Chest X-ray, PA view. Patient: 70 years old, sex M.
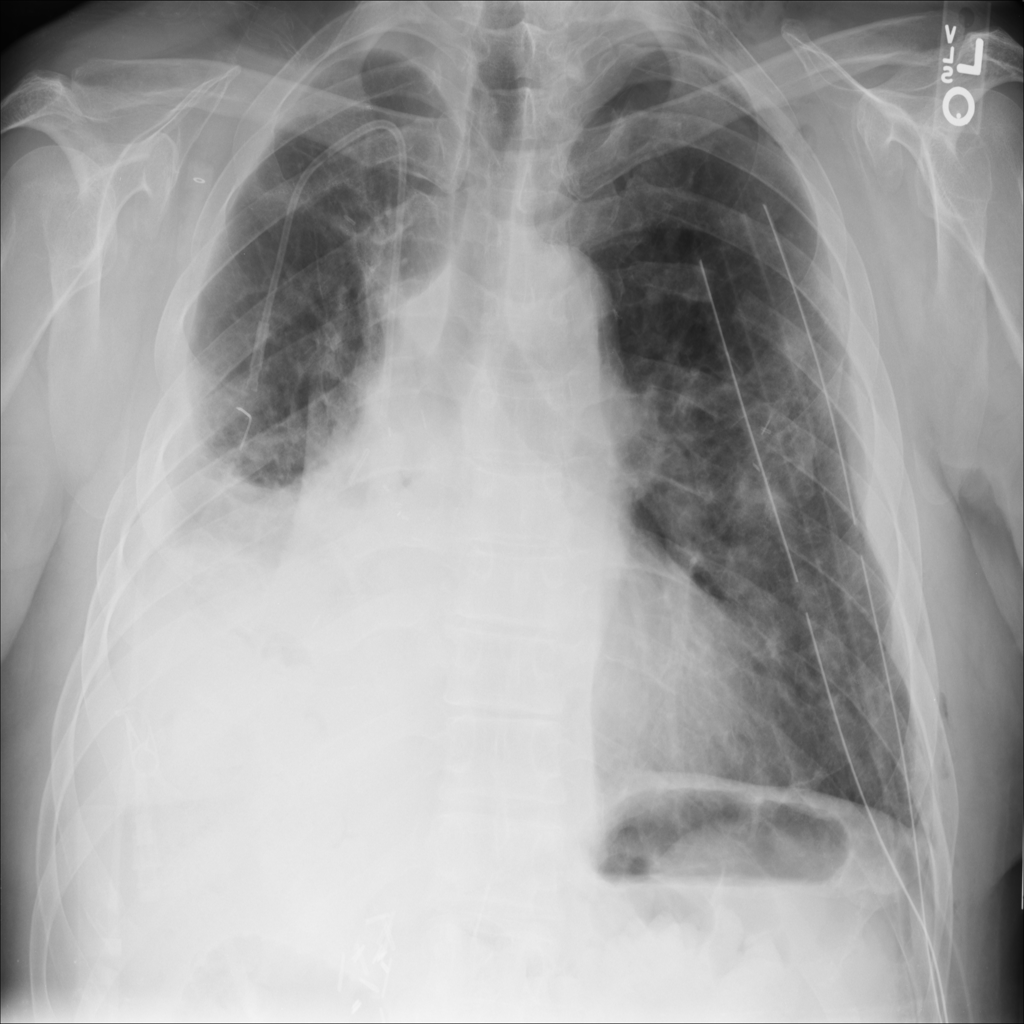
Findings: Pneumothorax